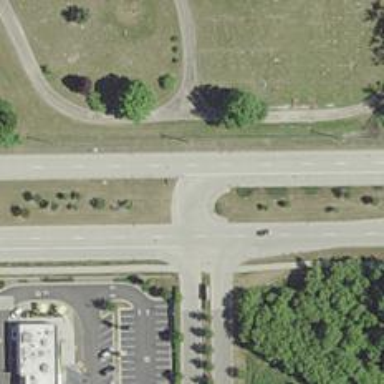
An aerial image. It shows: Secondary link road.